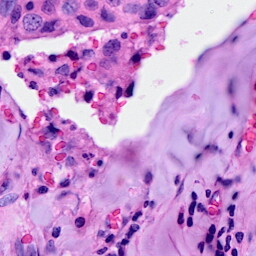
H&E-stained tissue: Breast